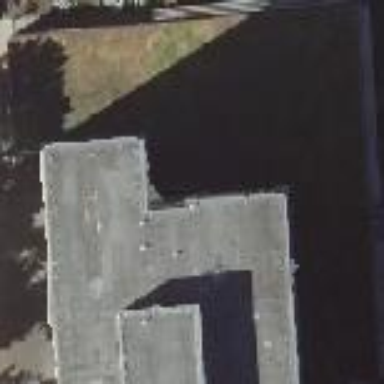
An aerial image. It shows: Flat-roofed commercial building.